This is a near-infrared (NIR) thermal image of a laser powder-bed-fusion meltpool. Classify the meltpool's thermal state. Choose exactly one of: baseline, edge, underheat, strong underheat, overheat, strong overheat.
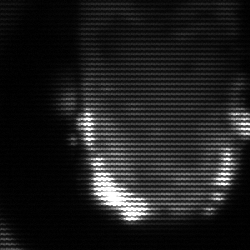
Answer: baseline